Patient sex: M
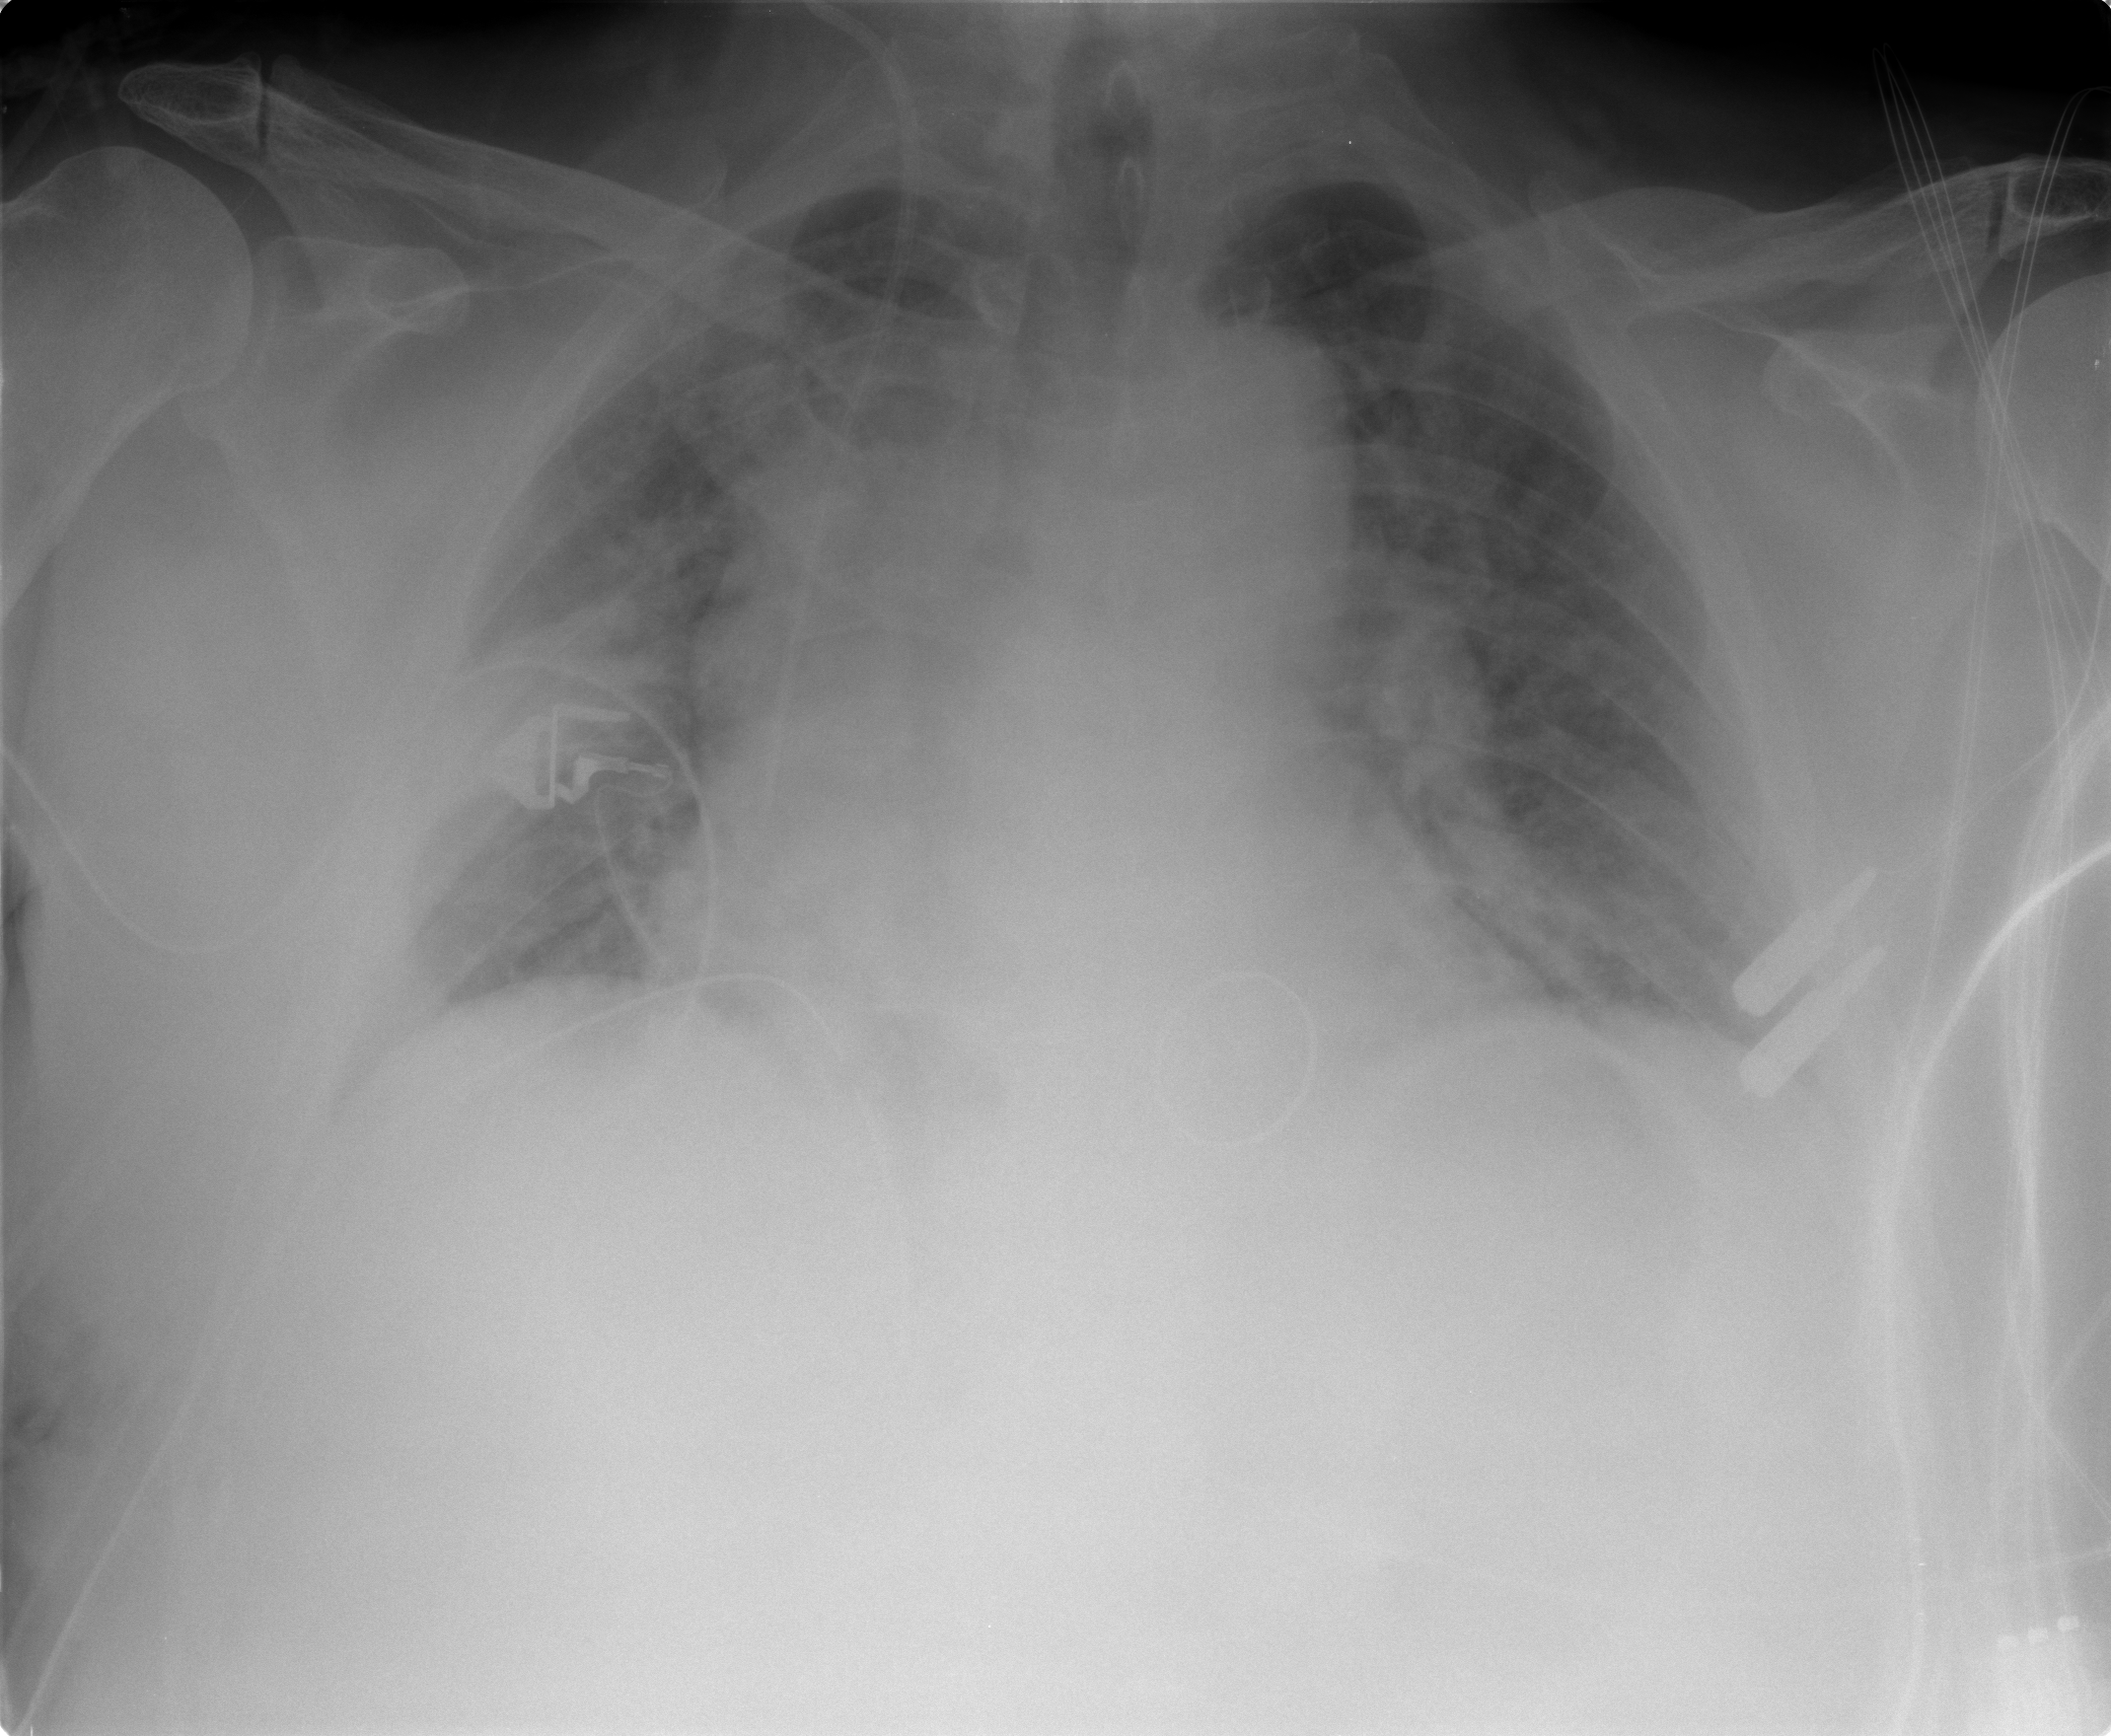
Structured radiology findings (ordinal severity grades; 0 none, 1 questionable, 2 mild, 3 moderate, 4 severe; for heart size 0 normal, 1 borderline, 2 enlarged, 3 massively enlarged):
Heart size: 2
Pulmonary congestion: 2
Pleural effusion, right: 1
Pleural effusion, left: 0
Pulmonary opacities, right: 0
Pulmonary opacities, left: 0
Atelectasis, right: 0
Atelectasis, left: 0